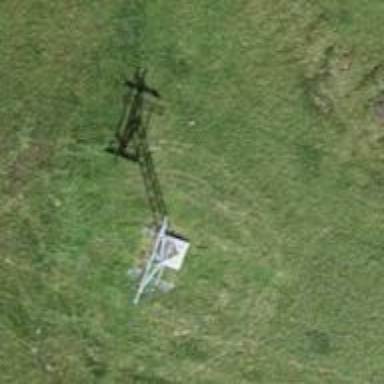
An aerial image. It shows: Pylon used for aerialway.